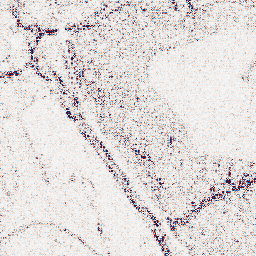
Category: wavelet
Decomposition family: wavelet_dwt
Decomposition parameters: wavelet: db4
level: 1
Upsampling method: edge_directed
Upsampling parameters: scale: 4
Upsampling scale: 4